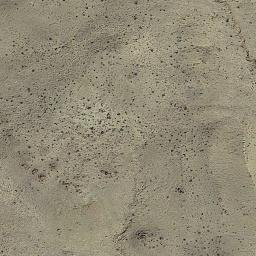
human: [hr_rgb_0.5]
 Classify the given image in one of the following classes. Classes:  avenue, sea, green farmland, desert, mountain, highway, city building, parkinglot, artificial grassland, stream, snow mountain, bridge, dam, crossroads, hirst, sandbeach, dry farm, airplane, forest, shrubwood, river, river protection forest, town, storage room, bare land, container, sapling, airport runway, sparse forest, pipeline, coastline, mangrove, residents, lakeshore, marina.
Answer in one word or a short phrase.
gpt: bare land